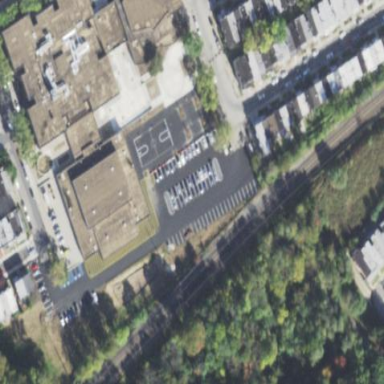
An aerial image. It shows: School building.